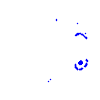
Particle: pion